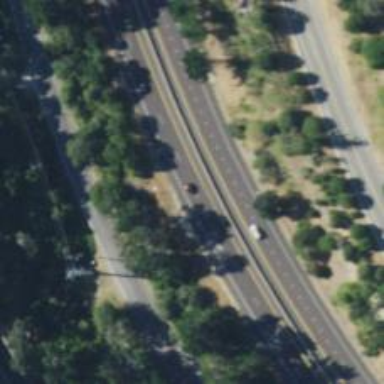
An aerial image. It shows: Motorway.